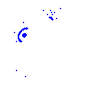
Particle: proton